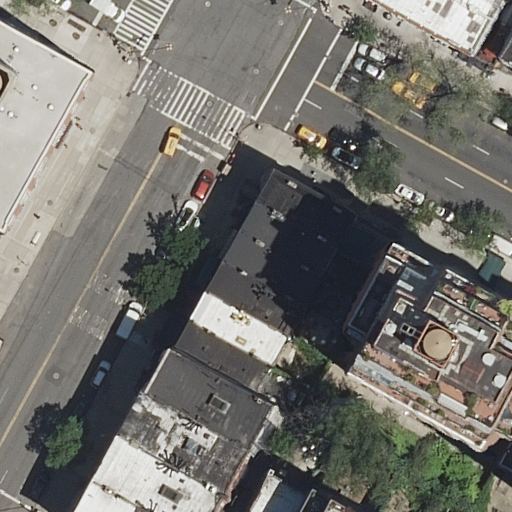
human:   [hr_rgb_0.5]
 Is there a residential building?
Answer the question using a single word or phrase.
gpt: yes

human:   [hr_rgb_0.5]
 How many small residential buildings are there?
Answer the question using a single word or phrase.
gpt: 6

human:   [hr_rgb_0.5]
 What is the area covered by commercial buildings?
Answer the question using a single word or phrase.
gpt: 0m2

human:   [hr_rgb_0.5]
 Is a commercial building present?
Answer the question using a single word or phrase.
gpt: no

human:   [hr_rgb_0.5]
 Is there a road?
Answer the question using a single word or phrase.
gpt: yes

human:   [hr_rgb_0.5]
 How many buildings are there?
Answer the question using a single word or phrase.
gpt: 18

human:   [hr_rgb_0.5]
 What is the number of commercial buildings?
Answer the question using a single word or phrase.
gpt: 0

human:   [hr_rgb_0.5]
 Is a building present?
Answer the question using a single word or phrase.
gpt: yes

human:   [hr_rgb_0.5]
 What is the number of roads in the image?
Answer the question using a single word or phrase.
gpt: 4

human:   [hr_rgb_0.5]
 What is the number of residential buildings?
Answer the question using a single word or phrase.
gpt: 18

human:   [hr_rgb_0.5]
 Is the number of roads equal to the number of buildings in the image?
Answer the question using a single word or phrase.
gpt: no

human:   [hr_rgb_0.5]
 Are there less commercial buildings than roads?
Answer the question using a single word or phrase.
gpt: yes

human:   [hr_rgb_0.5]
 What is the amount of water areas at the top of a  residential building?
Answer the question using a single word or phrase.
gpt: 0

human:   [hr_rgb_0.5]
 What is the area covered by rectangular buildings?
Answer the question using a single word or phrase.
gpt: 2156m2

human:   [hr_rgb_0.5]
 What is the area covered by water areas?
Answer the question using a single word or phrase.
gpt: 0m2

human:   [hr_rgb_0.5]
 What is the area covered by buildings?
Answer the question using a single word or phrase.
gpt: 2548m2

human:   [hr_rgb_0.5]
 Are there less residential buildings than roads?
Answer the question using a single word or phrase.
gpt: no

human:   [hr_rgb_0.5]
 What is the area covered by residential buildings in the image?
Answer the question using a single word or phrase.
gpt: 2548m2

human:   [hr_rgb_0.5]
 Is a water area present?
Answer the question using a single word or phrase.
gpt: no

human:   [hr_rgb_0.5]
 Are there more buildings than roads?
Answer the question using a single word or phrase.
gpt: yes

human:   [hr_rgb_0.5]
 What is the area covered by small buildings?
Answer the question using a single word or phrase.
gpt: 218m2

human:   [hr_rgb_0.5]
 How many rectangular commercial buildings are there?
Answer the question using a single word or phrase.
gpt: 0

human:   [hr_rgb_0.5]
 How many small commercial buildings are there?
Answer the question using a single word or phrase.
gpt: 0

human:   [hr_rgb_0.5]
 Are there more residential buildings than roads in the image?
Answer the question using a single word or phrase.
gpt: yes

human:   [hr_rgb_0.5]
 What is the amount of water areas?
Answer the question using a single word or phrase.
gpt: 0

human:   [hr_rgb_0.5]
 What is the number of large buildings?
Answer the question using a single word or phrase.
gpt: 0

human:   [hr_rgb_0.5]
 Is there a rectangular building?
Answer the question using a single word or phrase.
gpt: yes

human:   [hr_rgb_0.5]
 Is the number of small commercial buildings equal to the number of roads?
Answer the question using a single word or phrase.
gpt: no

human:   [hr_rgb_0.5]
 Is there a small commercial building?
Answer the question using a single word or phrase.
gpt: no

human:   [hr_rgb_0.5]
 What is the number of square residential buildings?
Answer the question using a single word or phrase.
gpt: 0

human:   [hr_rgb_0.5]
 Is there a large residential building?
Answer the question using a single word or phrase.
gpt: no

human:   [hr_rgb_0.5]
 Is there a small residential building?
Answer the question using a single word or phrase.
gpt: yes

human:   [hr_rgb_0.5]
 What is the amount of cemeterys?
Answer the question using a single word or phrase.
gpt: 0

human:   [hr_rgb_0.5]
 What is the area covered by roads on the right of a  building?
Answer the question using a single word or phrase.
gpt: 0m2

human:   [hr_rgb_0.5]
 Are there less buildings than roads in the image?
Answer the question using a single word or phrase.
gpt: no

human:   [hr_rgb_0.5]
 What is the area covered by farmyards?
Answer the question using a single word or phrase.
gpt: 0m2

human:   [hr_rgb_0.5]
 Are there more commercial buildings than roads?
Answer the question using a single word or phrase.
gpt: no

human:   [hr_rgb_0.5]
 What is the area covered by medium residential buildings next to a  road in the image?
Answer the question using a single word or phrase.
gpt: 2330m2

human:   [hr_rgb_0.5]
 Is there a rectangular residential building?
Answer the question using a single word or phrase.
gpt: yes

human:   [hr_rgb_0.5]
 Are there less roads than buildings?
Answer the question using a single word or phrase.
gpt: yes

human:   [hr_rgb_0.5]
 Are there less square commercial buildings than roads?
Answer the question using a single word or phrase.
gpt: yes

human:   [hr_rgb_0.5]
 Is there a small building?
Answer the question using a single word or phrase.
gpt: yes

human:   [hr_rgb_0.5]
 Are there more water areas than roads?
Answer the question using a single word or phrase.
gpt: no

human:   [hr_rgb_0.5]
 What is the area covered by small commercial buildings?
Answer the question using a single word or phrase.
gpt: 0m2

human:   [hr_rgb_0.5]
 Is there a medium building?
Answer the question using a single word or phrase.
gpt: yes

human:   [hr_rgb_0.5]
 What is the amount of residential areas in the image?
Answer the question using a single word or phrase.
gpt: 0

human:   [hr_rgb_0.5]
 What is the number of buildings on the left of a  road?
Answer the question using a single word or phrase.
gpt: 13

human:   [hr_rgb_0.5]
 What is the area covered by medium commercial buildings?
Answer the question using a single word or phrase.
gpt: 0m2

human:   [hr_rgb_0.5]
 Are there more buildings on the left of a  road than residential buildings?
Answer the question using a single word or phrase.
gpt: no

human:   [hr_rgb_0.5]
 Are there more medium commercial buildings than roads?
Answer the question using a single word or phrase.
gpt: no

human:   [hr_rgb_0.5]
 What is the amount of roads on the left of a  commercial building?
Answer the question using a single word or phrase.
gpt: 0

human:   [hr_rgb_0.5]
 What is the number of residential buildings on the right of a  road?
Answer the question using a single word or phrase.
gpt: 15

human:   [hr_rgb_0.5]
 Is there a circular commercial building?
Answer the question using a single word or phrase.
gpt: no

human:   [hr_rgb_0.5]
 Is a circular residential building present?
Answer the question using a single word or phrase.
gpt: no

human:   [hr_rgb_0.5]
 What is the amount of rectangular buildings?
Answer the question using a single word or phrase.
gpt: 16

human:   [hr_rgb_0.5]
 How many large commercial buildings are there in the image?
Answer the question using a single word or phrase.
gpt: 0

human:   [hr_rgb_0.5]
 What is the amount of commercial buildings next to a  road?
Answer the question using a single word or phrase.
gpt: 0

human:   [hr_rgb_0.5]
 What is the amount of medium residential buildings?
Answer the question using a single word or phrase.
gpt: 12

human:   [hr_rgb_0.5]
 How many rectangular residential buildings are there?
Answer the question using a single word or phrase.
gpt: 16

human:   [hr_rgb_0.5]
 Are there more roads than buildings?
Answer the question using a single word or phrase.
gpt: no

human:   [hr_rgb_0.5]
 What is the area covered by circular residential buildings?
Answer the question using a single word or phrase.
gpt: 0m2

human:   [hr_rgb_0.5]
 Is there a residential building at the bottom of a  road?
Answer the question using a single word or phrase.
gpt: yes

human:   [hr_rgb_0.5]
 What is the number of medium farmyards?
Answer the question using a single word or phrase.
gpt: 0

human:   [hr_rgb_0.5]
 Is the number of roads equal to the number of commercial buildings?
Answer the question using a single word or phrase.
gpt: no